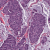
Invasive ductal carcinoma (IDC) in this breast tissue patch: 1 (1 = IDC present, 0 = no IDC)